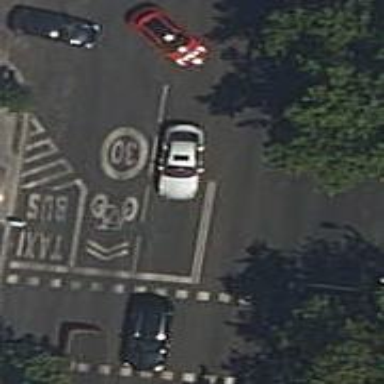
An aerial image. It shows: Road with traffic signals.